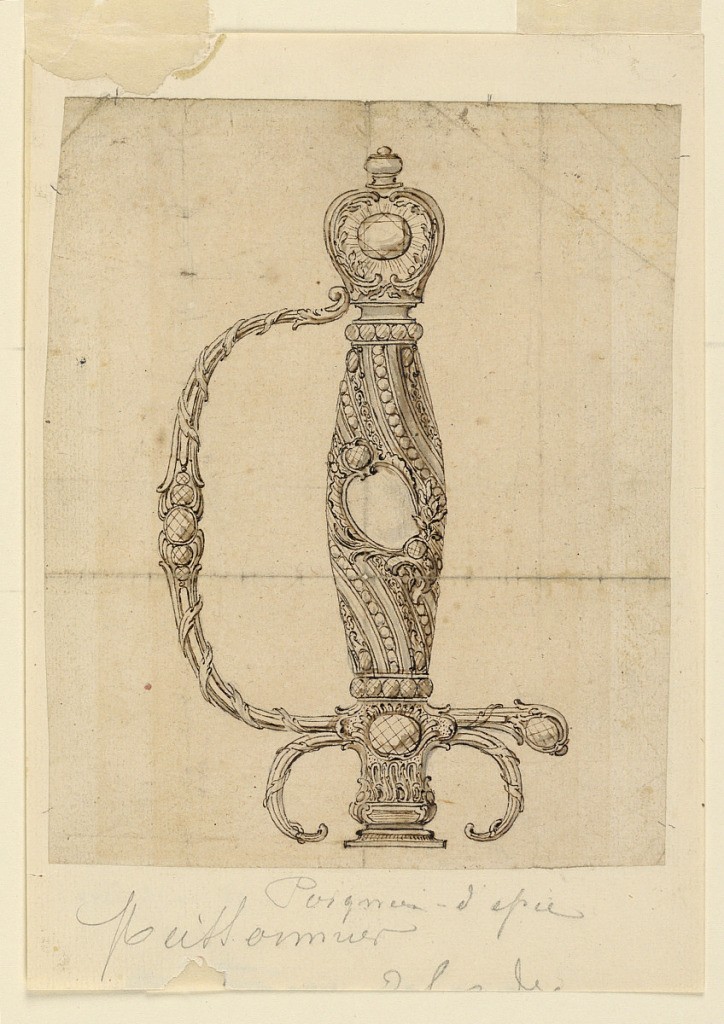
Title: Design for a Sword Hilt
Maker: Juste-Aurèle Meissonnier, French, b. Italy, 1695–1750
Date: ca. 1750
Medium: Pen and bistre, ink, brush and grey wash, graphite on cream laid paper, lined
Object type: Drawing
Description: The guard enriched with diamonds on grip, pommel, guard, quillion and ricosso which has the shape of a balaster. Guard, quillion and pas d'arc are formed by leaves which are held together by garlands.